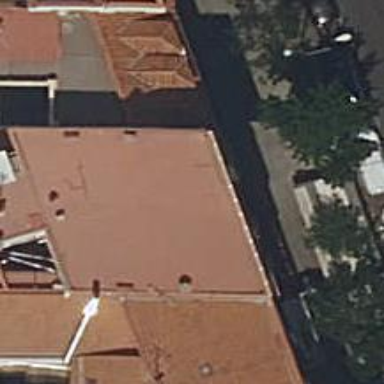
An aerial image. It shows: Restaurant.